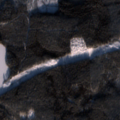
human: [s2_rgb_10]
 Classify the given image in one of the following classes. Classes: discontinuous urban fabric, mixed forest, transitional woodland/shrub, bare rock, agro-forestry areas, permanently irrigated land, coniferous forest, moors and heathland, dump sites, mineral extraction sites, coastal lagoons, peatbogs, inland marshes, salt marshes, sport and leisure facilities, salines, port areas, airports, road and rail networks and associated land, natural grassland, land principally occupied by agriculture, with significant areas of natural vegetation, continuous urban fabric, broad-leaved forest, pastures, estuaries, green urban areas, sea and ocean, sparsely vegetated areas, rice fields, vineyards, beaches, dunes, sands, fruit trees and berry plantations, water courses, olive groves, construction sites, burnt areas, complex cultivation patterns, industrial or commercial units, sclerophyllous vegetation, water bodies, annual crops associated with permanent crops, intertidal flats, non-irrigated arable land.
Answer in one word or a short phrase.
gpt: coniferous forest, transitional woodland/shrub